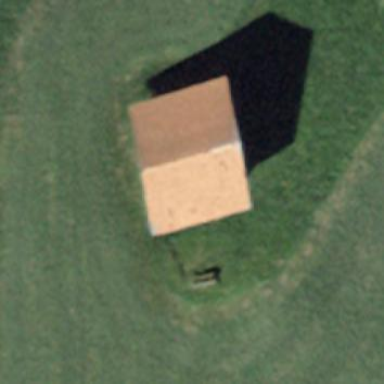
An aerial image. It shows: Barn.